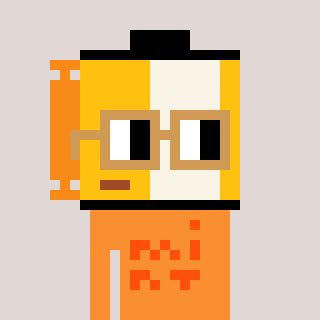
a pixel art character with square brown glasses, a film roll-shaped head and a orange-colored body on a warm background